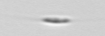
Label: Cylindrotheca_morphotype1